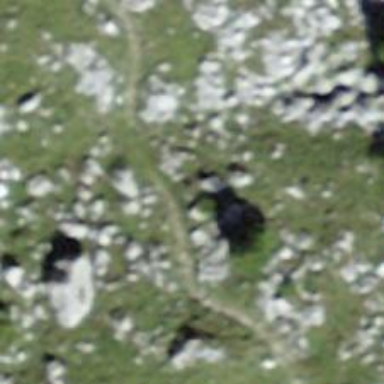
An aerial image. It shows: Path.